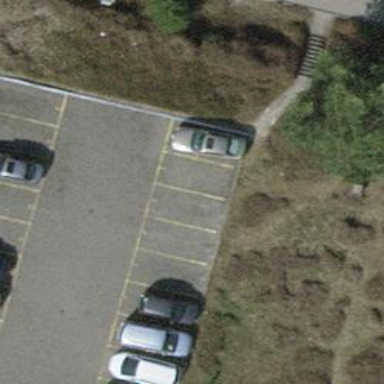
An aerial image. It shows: Road serving as parking aisle.